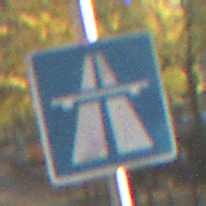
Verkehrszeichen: Autobahn
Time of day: SunriseSunset
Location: Outdoor (Urban)
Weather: PartlyCloudy
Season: Autumn
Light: Natural